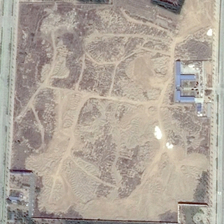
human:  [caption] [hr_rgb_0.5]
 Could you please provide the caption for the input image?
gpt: a piece of irregular khaki bareland is between two parallel roads .

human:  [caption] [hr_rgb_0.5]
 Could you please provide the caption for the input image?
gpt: a piece of irregular khaki bareland is between two parallel roads .

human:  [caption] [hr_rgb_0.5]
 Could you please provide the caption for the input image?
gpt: a piece of irregular khaki bareland is between two parallel roads .

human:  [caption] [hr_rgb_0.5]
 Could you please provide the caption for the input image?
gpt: a piece of irregular khaki bareland is between two parallel roads .

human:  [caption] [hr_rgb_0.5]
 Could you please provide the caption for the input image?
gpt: a piece of irregular khaki bareland is between two parallel roads .